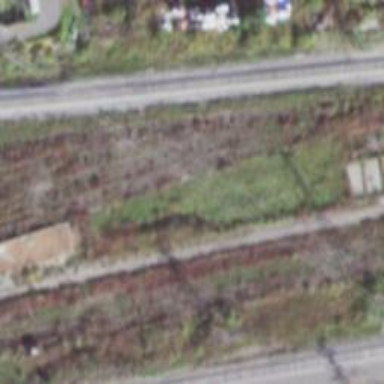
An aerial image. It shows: Disused railway.